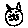
Label: cat